Current action and preconditions to check: path_clear

Your task: For each precondition in the list above, predict whether it will hold at this action.

Consider the current scene as observed from the mobile robot's camera, and analyze the predicted future states of all dynamic agents (e.g., people, animals, vehicles, or any moving entities) within the NEXT SECOND.

IMPORTANT: Only answer "very likely" if you are absolutely certain—based on strong, clear evidence—that a dynamic agent will violate the precondition in the predicted future state. Do NOT answer "very likely" for unlikely, ambiguous, or low-probability risks.

Ask yourself for each precondition: Is there a high probability, with clear and convincing evidence, that the predicted future states of any dynamic agent will interfere with the predicted future state of the currently executing action within the NEXT SECOND, causing that precondition to fail?

Assess the risk level based on these predictions. Use "likely" or "very likely" if motions create a clear risk of interference.

Use "neutral" or "improbable" if agents are nearby but their predicted paths are clearly diverging or non-conflicting.

Failure Risk Categories: "very improbable", "improbable", "neutral", "likely", "very likely"

Answer Format: Output ONLY the probability_of_failure value from these categories: "very improbable", "improbable", "neutral", "likely", "very likely"

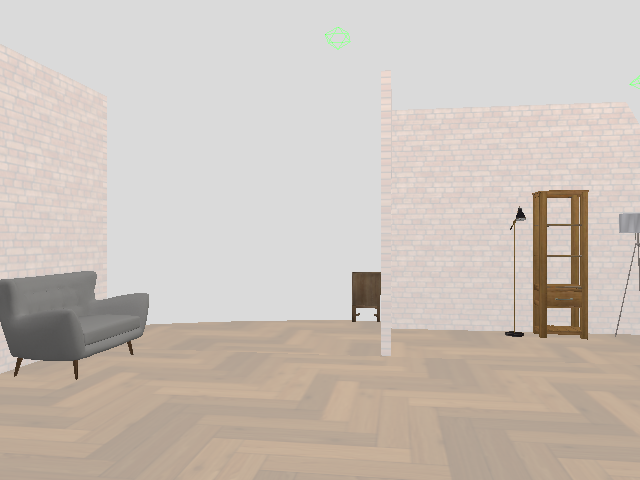

Answer: very improbable